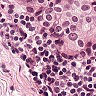
Metastatic tissue present: yes